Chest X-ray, AP view. Patient: 67 years old, sex M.
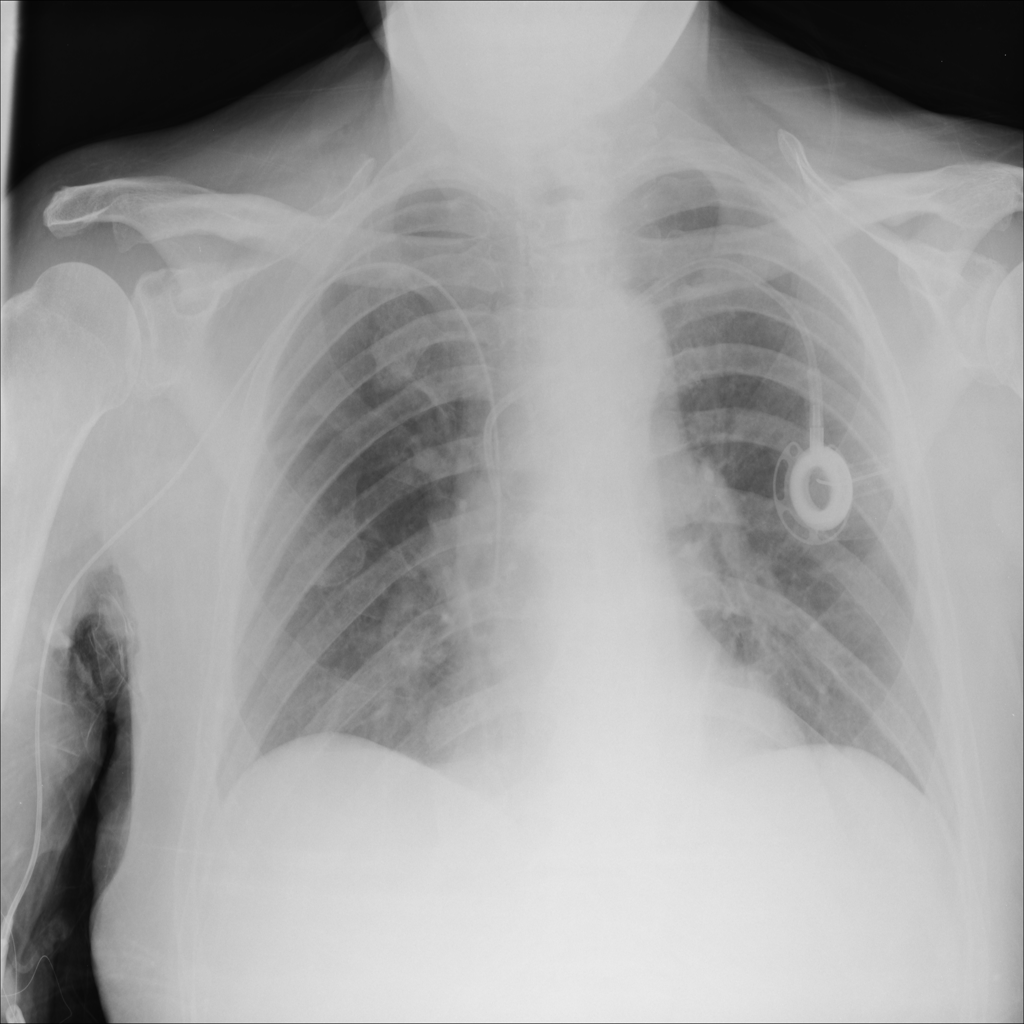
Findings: No Finding